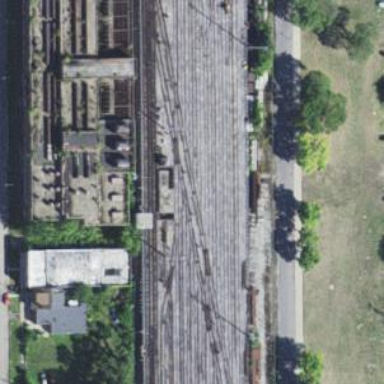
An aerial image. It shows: Bridge over electrified rail tracks leading to yard.